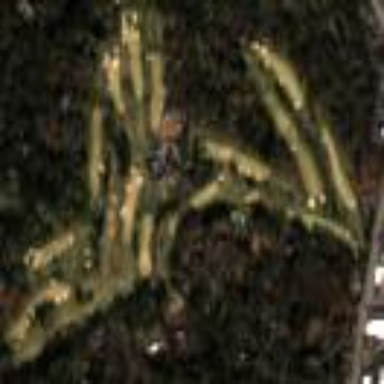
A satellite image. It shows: Golf course surrounded by greenery.